Field crop: maize
Growth stage: 1
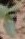
Species: datura